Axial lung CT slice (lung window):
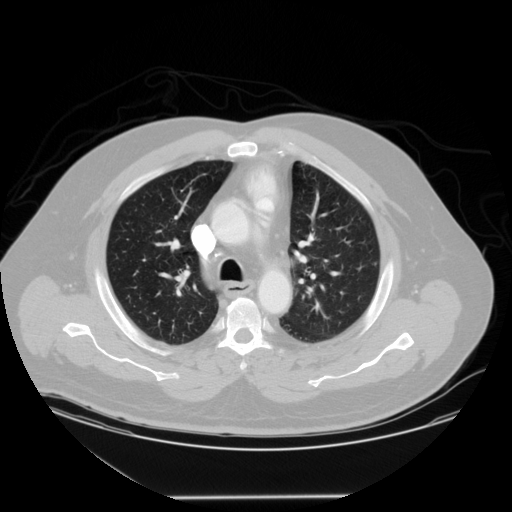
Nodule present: no